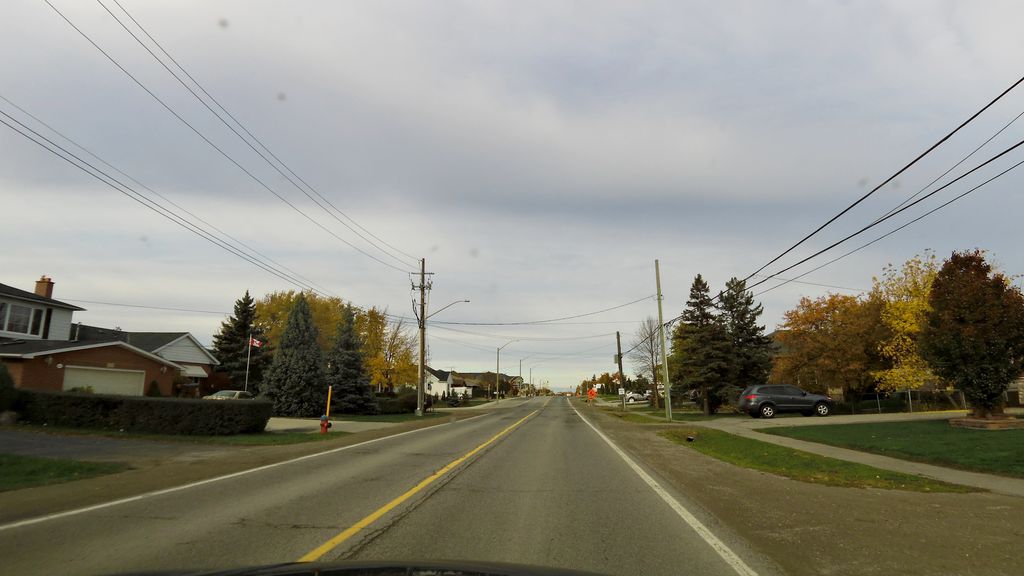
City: hamilton